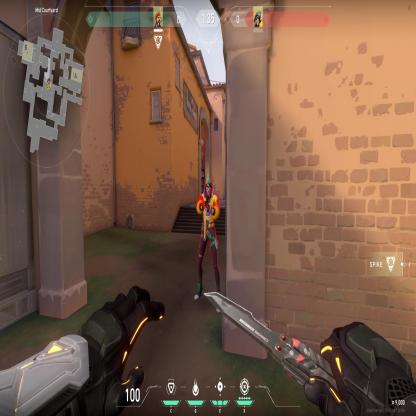
Label: enemy